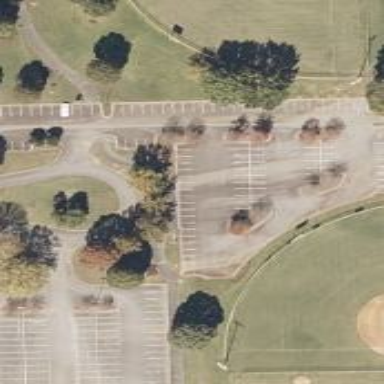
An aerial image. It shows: Parking area.